Question: What color is the icon?
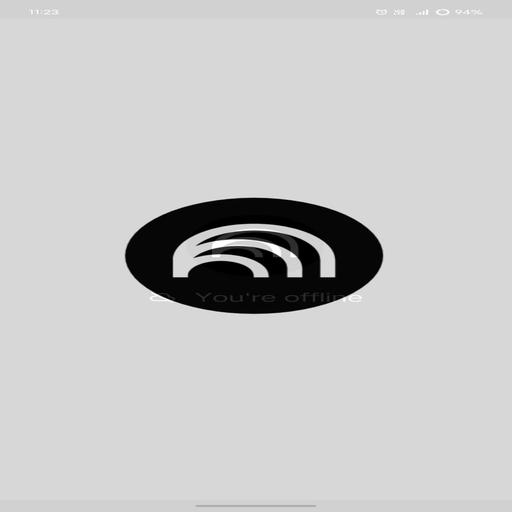
Answer: Black